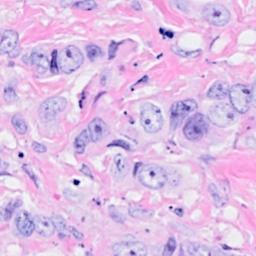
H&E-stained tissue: Breast